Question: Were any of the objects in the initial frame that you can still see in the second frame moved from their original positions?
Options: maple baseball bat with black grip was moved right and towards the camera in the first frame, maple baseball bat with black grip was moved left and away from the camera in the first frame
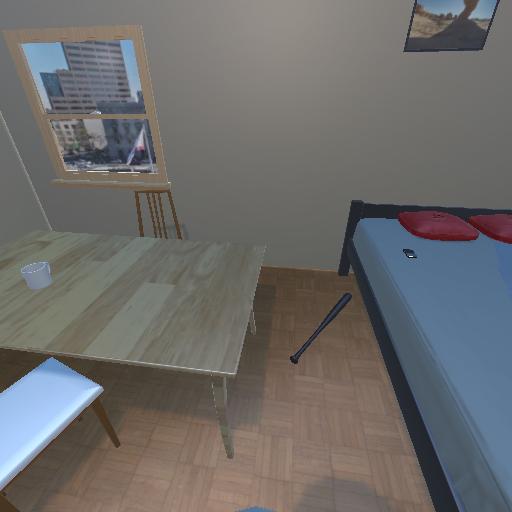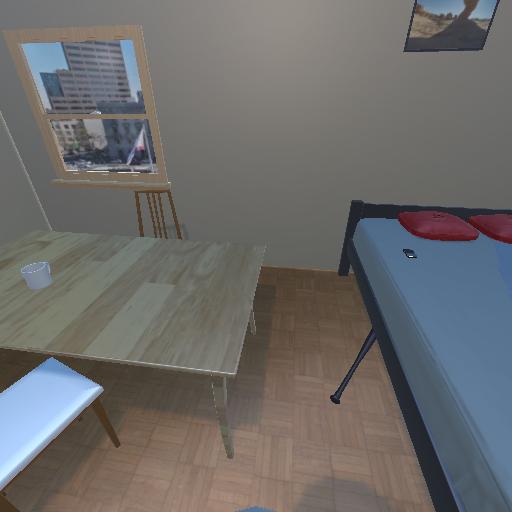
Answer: maple baseball bat with black grip was moved right and towards the camera in the first frame